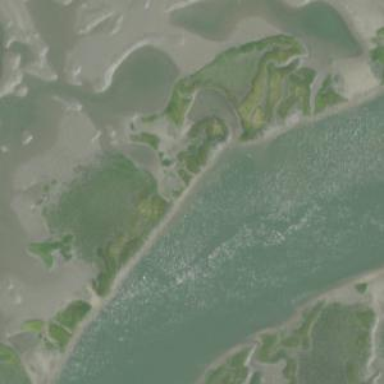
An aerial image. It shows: Tidal marsh wetland area.